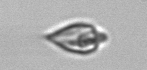
Label: Oxytoxum